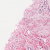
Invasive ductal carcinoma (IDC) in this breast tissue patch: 1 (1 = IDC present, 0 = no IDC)